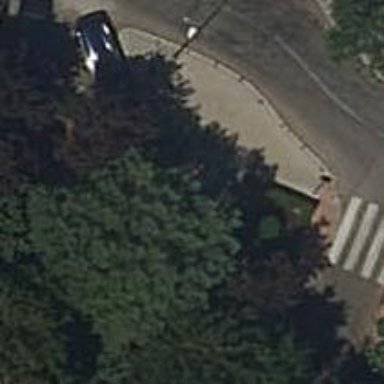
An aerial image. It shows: Sidewalk.